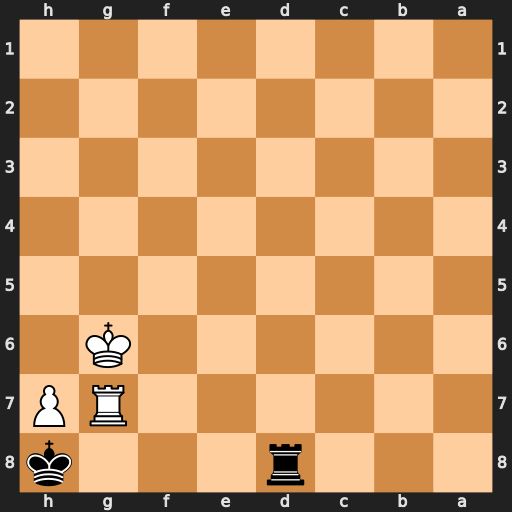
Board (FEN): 3r3k/6RP/6K1/8/8/8/8/8
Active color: b
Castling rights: -
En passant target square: -
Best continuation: Rd6+ Kf7 Rd7+ Kf6 Rxg7